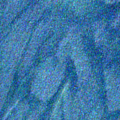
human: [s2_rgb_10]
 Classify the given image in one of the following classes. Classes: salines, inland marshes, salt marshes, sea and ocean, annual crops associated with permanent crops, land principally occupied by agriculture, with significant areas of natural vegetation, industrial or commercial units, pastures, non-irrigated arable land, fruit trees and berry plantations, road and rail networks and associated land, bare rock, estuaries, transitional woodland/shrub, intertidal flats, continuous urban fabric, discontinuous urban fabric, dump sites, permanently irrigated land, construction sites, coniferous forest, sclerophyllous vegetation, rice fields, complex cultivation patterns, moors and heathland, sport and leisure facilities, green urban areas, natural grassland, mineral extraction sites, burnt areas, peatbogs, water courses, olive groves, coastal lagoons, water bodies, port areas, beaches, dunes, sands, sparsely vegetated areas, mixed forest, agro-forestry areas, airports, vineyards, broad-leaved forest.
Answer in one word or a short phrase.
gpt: sea and ocean